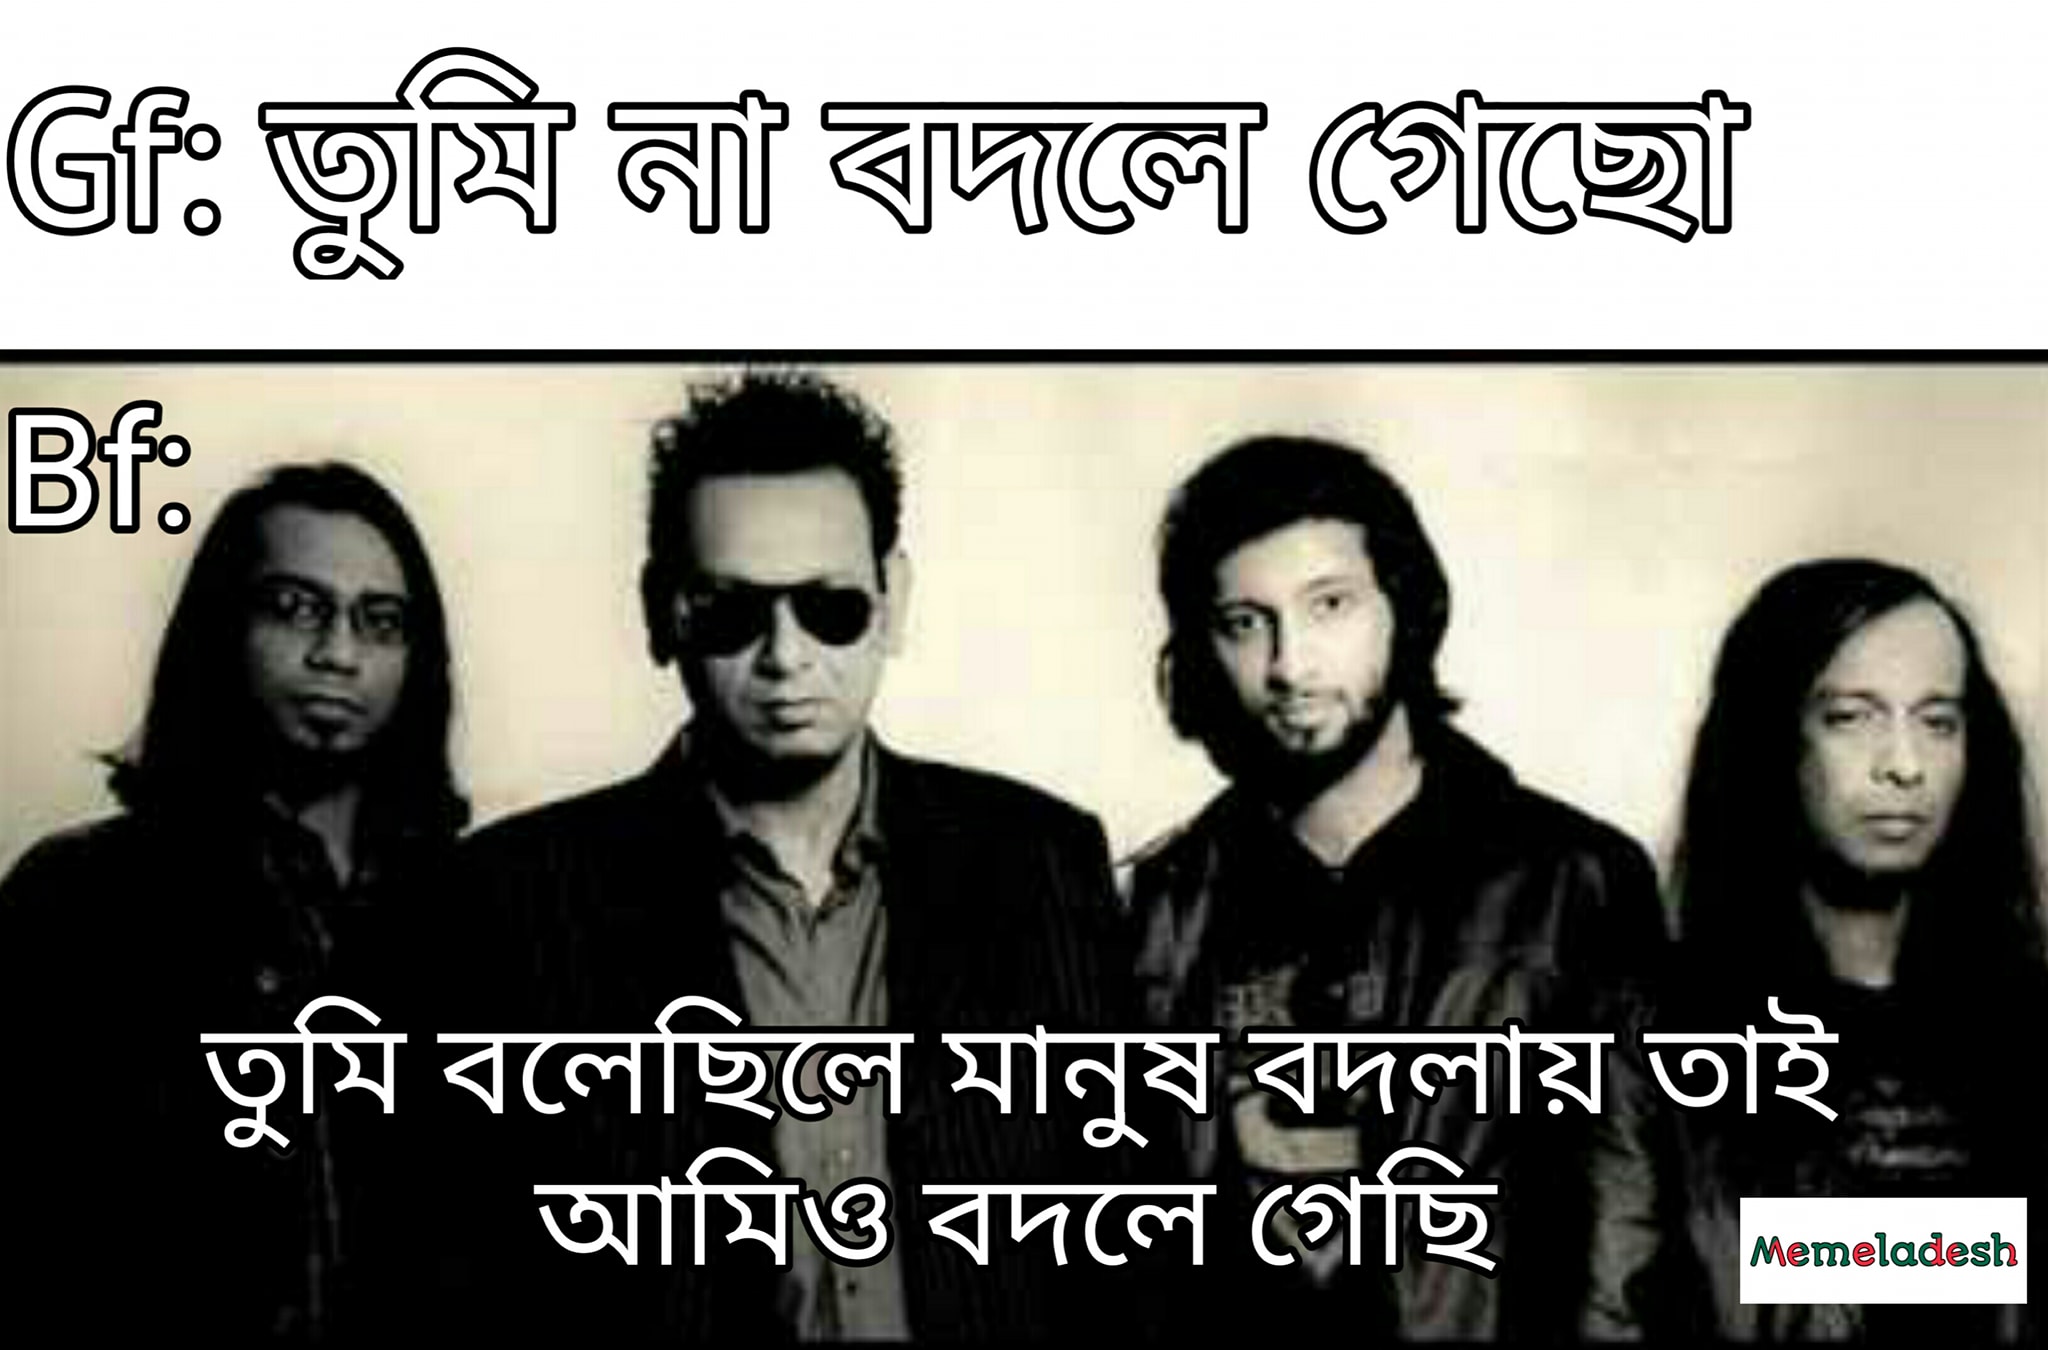
Caption: GF :   তুমি না বদলে গেছো   BF :   তুমি বলেছিলে মানুষ বদলায় তাই আমিও বদলে গেছি
Label: non-hate